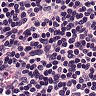
Metastatic tissue present: no